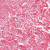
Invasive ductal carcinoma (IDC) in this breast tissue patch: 0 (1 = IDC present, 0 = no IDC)